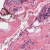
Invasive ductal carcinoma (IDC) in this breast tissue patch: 0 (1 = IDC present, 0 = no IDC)